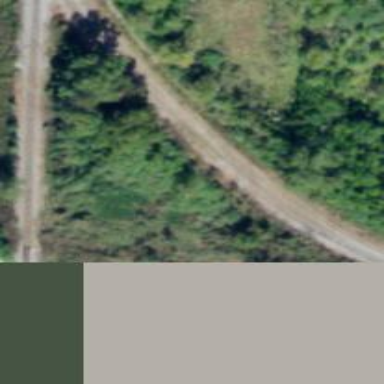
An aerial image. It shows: Abandoned railway.